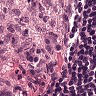
Metastatic tissue present: no